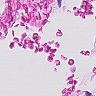
Metastatic tissue present: no